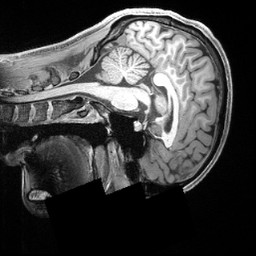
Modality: T1w
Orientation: sagittal
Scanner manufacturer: siemens
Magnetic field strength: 3 T
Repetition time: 2.4 s
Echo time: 0.00222 s